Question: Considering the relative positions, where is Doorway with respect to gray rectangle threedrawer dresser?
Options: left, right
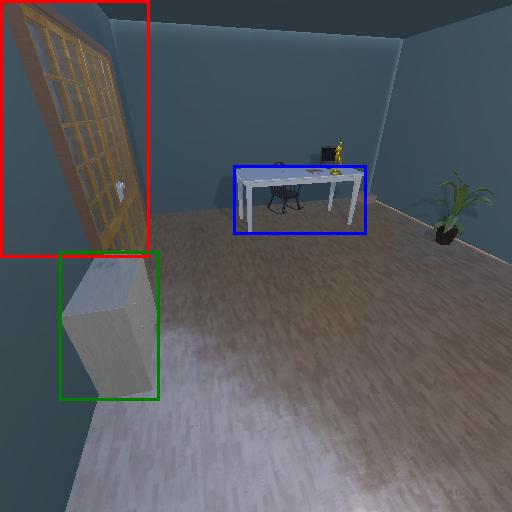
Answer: left